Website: slack
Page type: billing-address
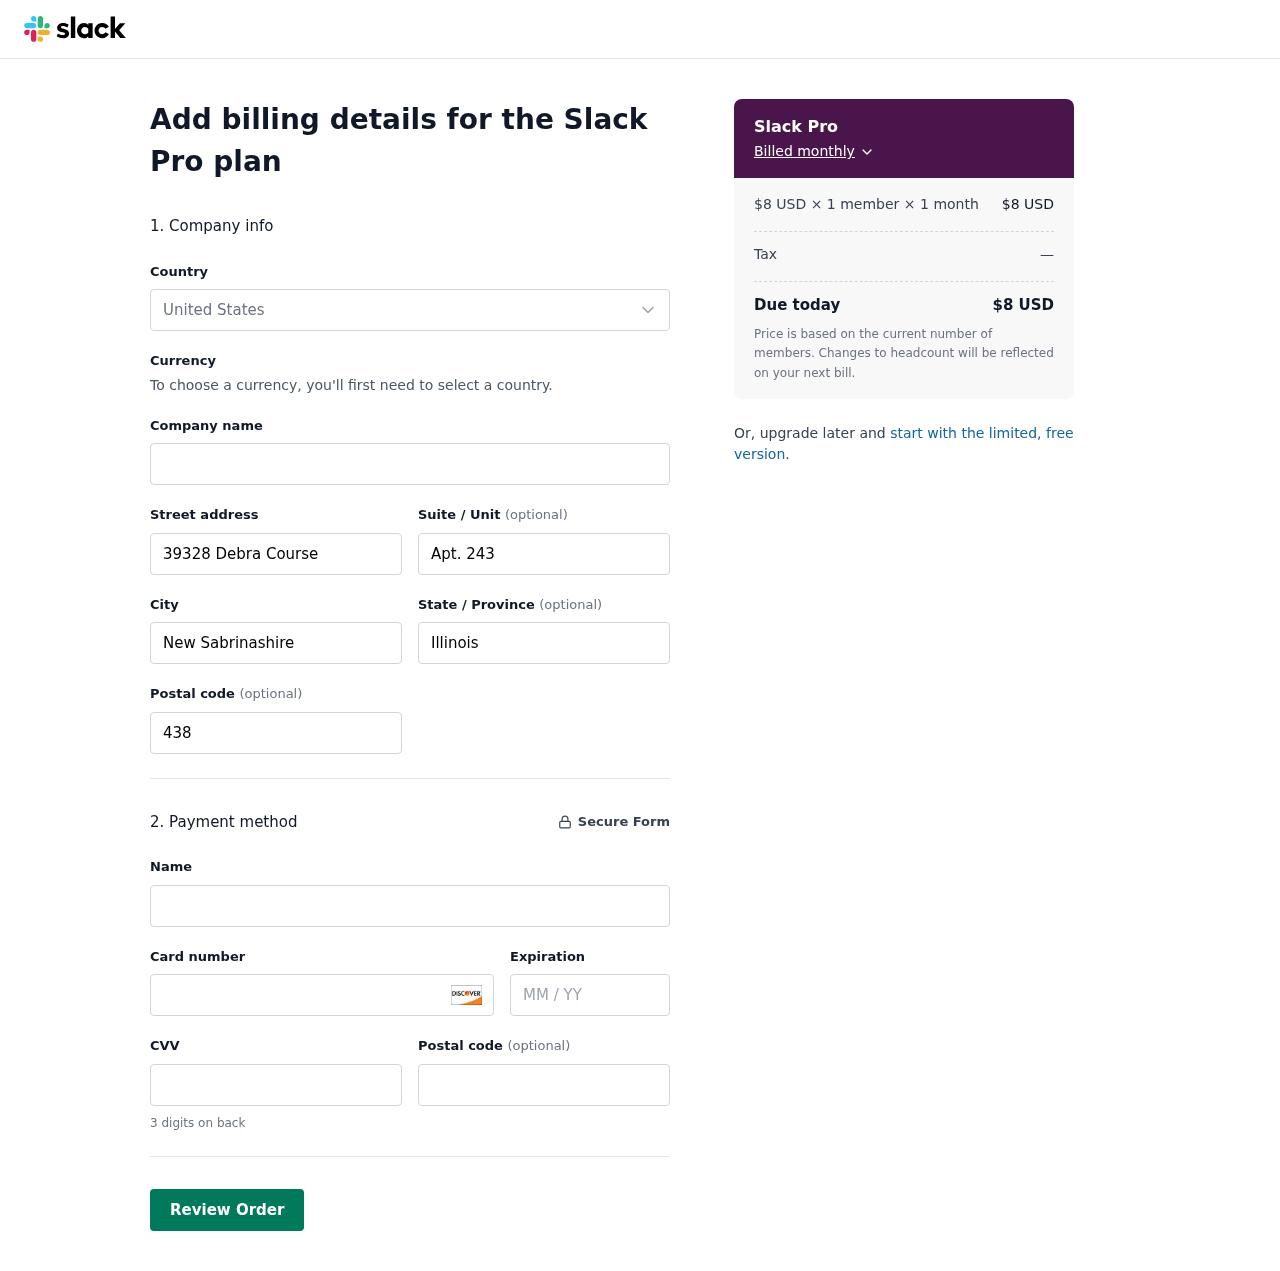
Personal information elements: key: PII_CARD_CVV
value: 176
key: PII_CARD_EXPIRY
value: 08/30
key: PII_CARD_NUMBER
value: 6583 2382 4773 2355
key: PII_CITY
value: New Sabrinashire
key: PII_COUNTRY
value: United States
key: PII_FULLNAME
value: Steven Barton
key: PII_POSTCODE
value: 43845
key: PII_POSTCODE2
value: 39666
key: PII_STATE
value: Illinois
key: PII_STREET
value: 39328 Debra Course
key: PII_STREET2
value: Apt. 243
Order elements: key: ORDER_PLAN_PRICE
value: $8 USD
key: ORDER_NUM_MEMBERS
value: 1 member
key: ORDER_NUM_MONTHS
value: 1 month
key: ORDER_SUBTOTAL
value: $8 USD
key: ORDER_TAX
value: —
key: ORDER_TOTAL
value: $8 USD